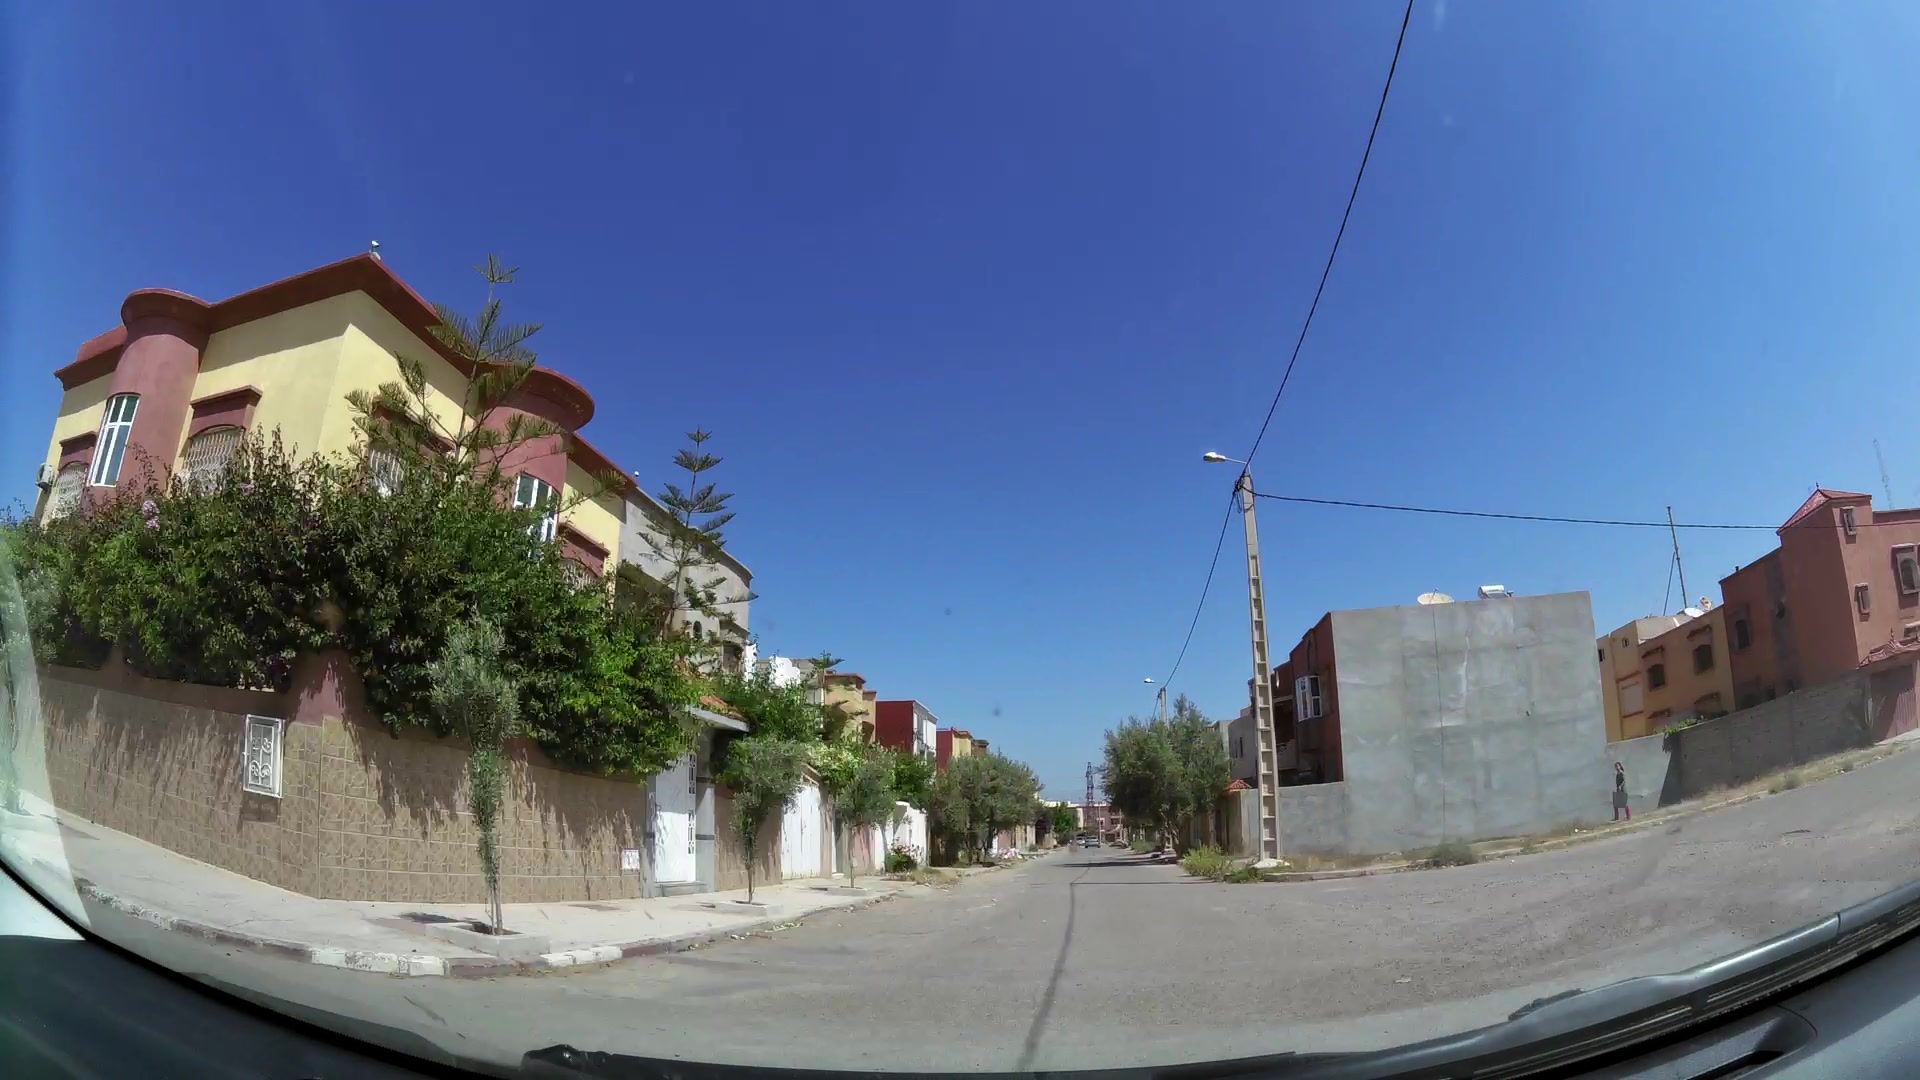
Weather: clear
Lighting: day
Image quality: good
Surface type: driving surface
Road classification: residential
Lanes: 2.0
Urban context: urban centre
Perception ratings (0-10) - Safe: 1.51, Lively: 8.08, Beautiful: 4.1, Boring: 4.74, Depressing: 5.87, Wealthy: 2.58